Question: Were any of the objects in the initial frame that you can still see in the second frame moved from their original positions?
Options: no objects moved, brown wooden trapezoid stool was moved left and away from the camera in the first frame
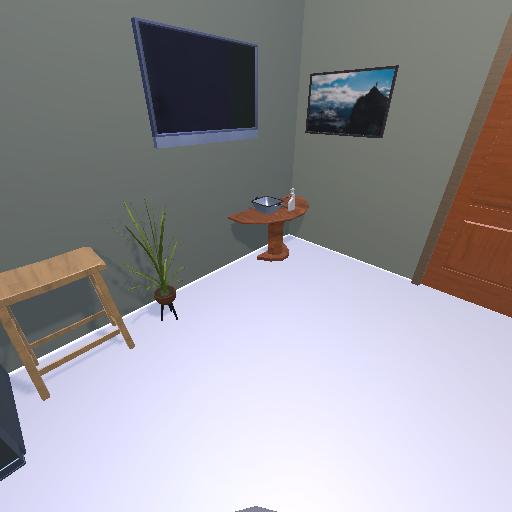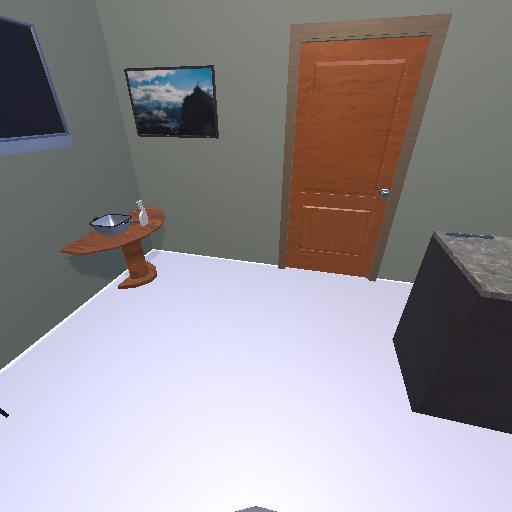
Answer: no objects moved